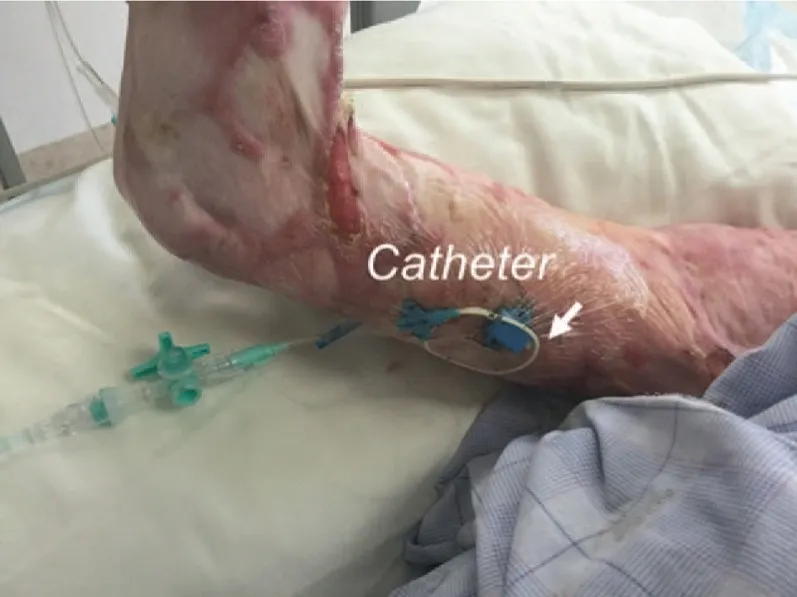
Midline catheter placed in the right arm. Arrow indicates skin insertion site in the arm.
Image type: medical_photograph (skin_photograph)